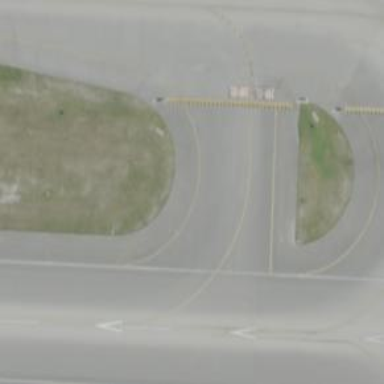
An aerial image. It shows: Image of taxiway at airport.